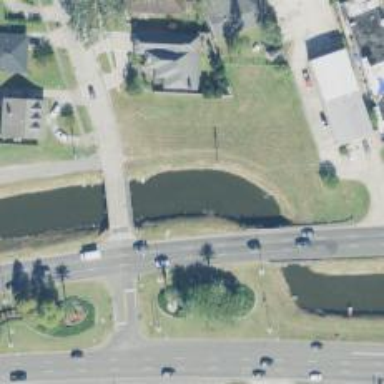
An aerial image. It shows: Canal.